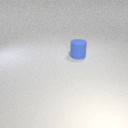
large blue rubber cylinder